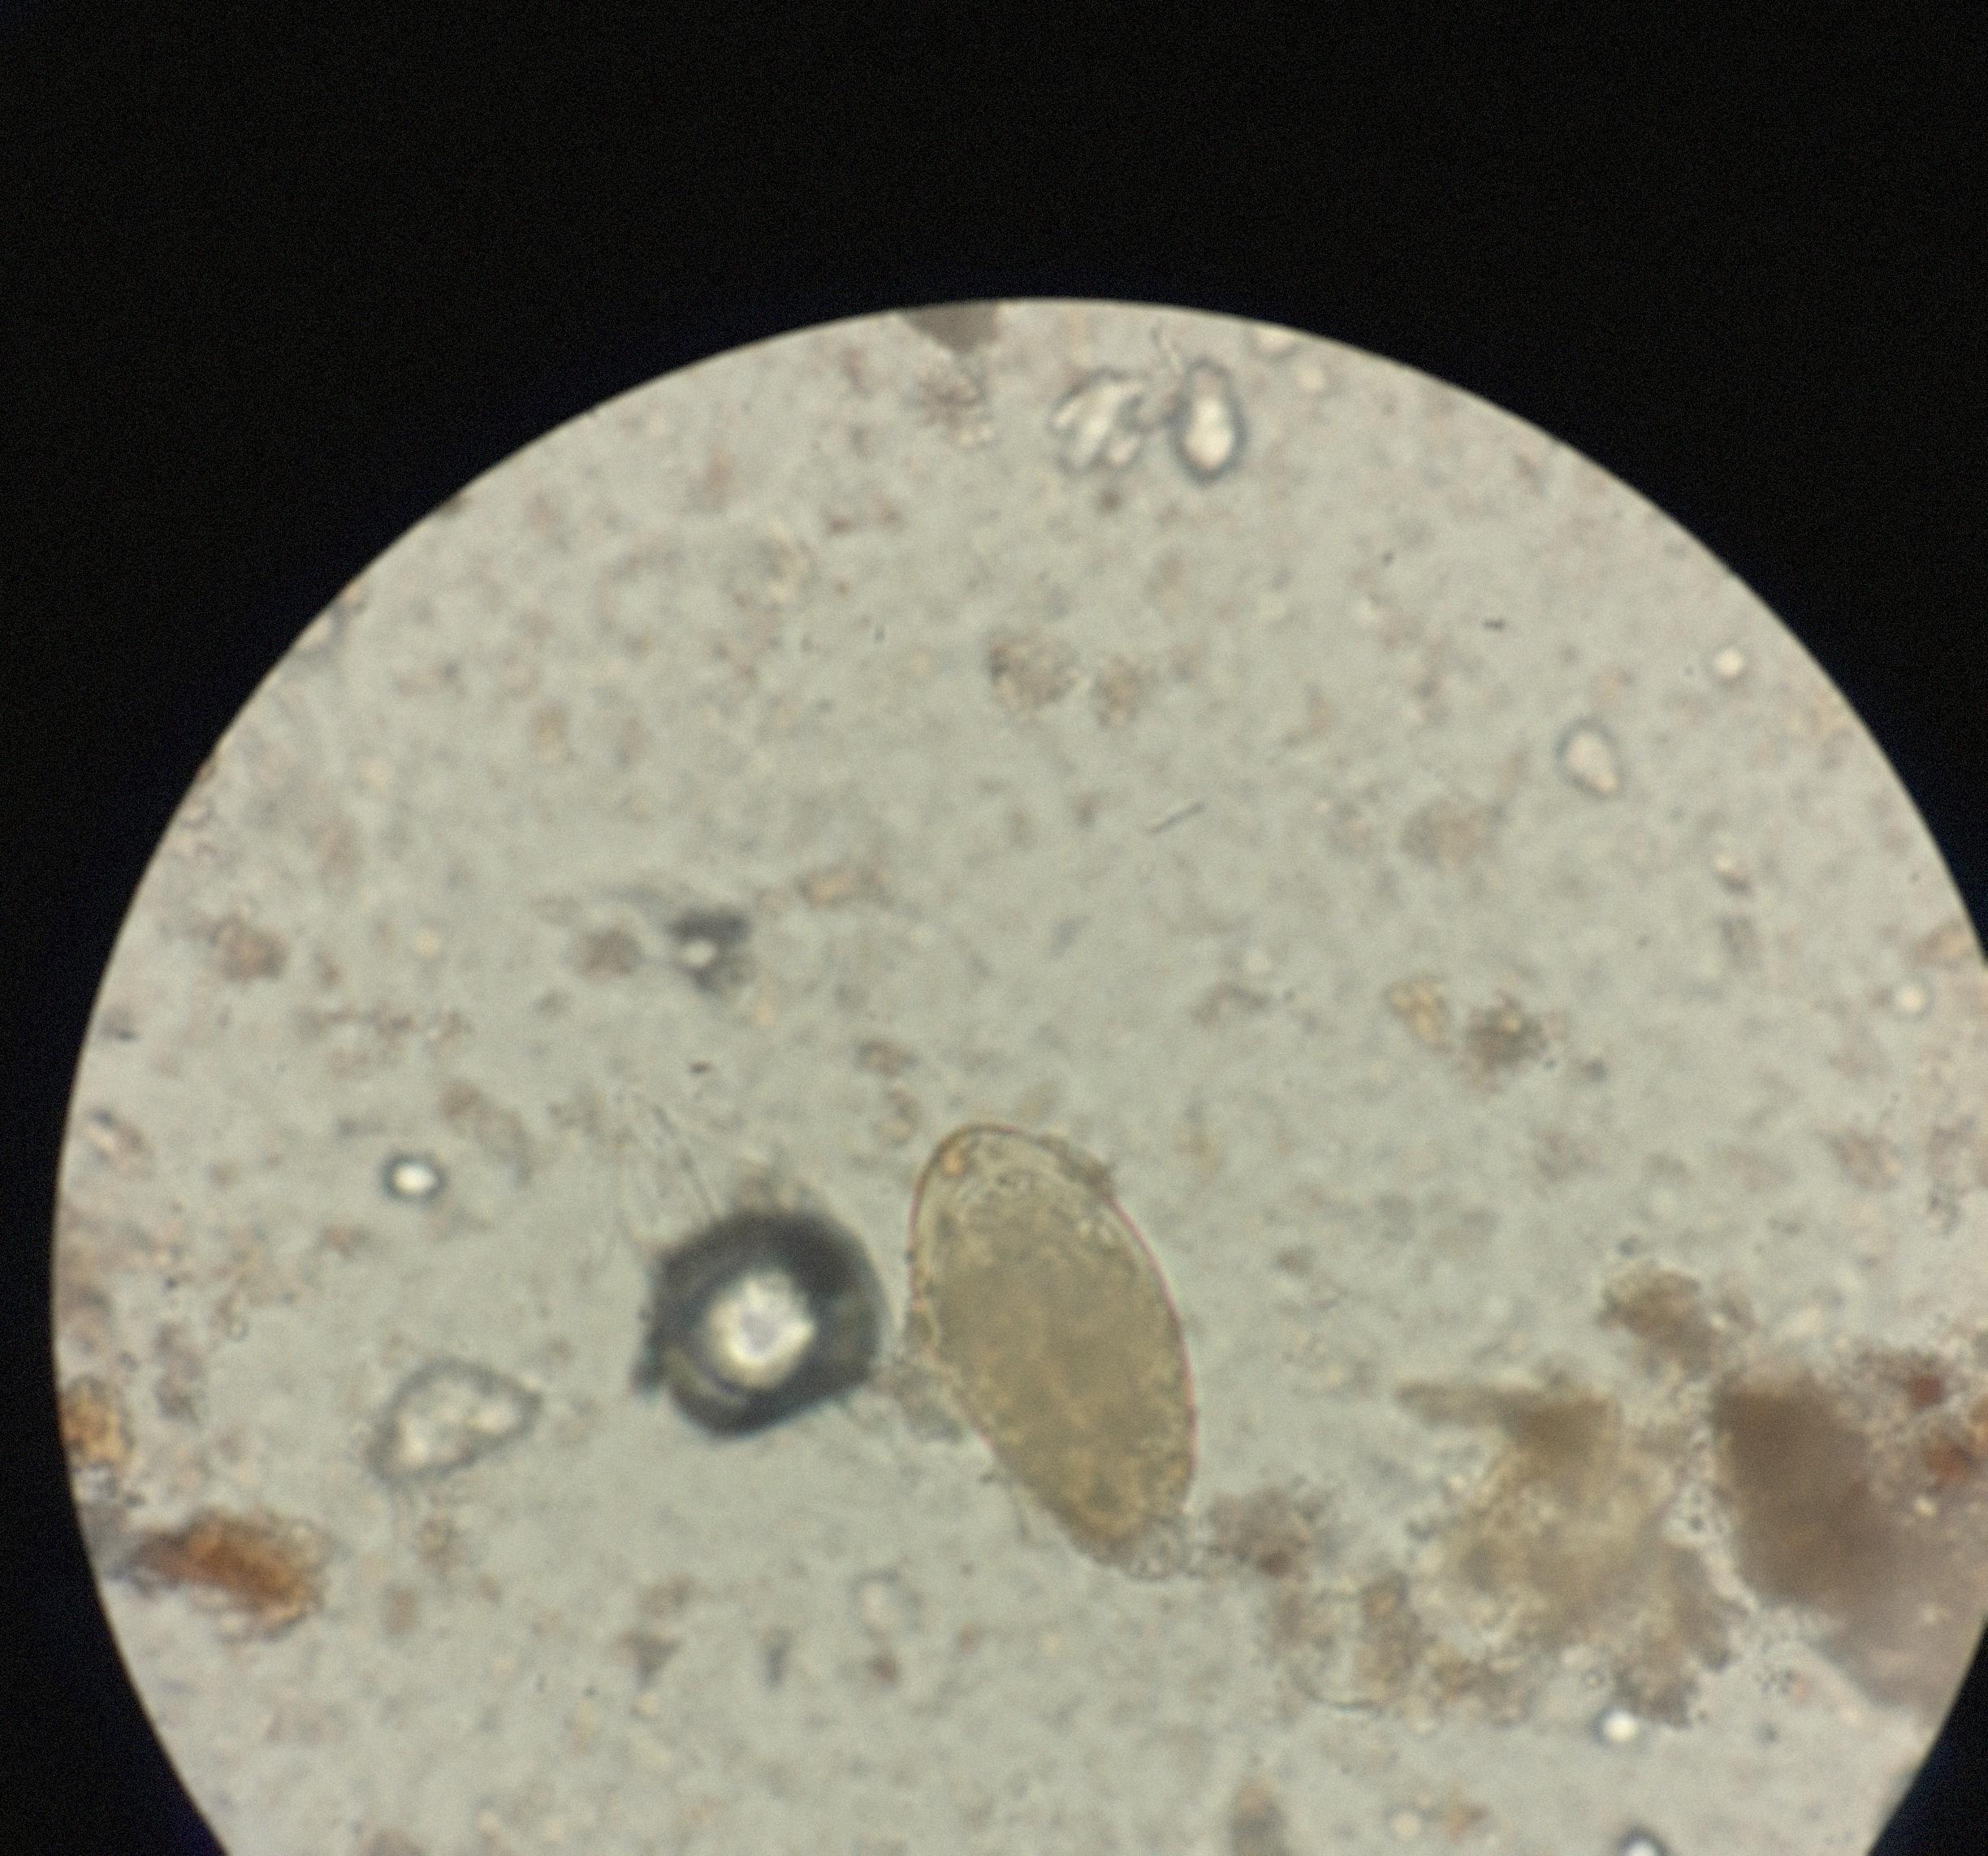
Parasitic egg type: Fasciolopsis buski